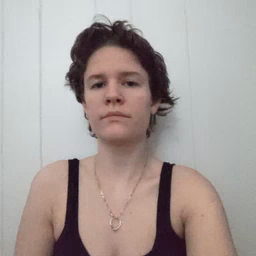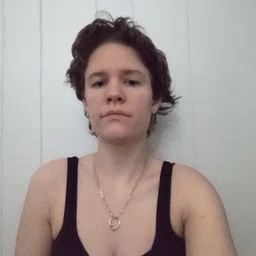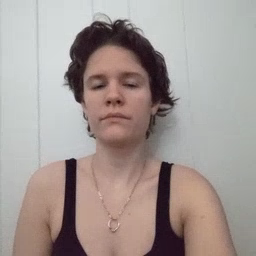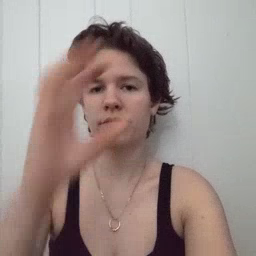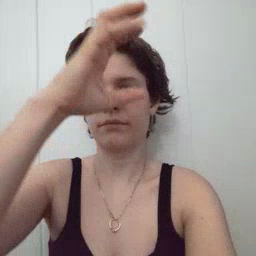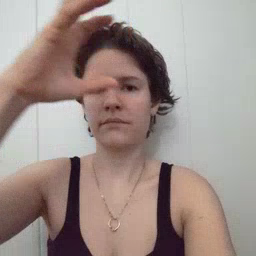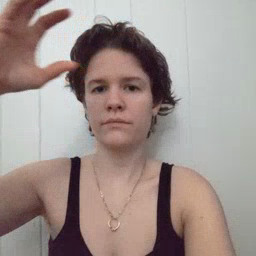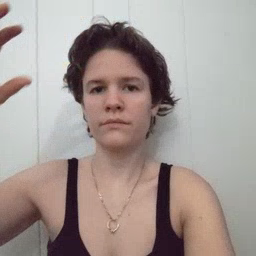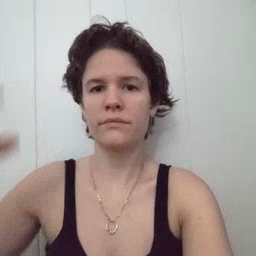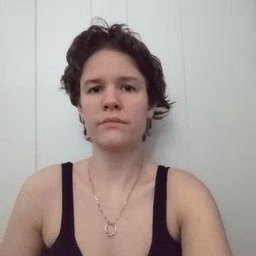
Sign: cloud